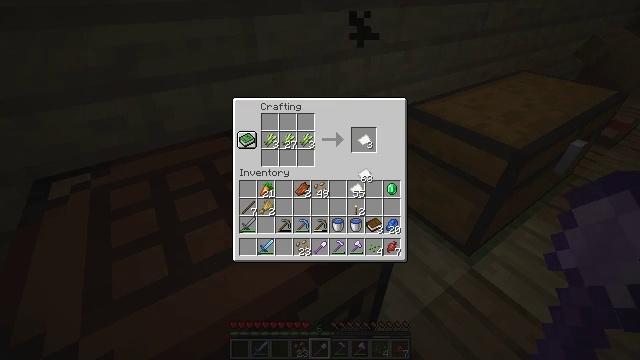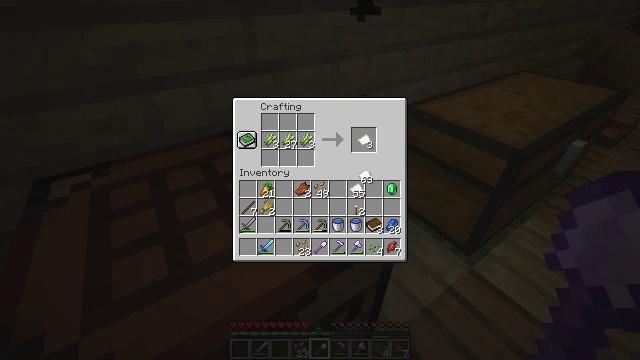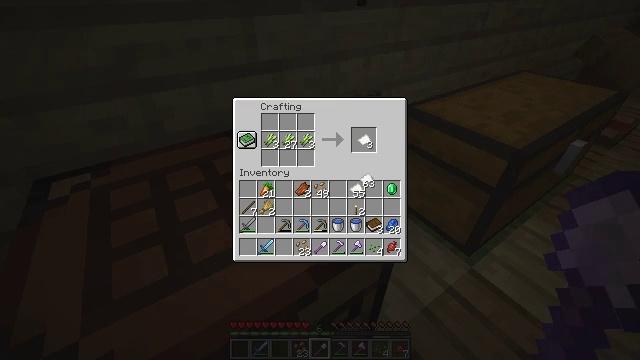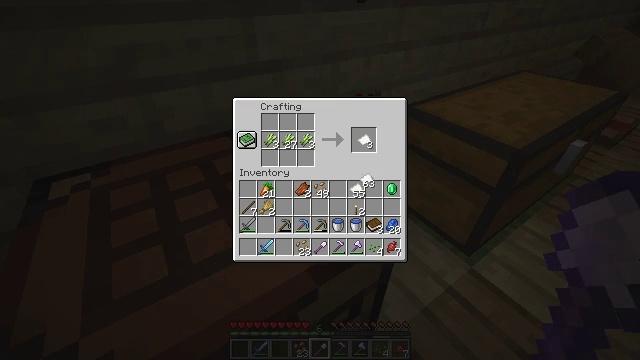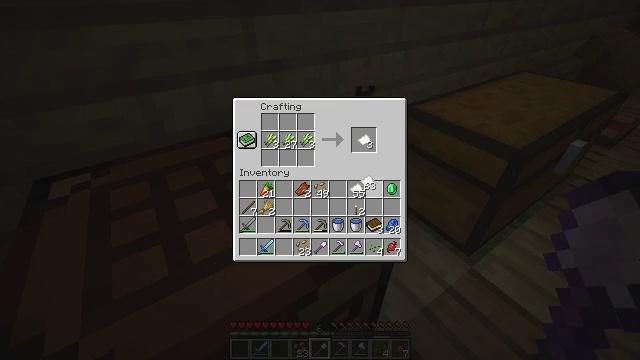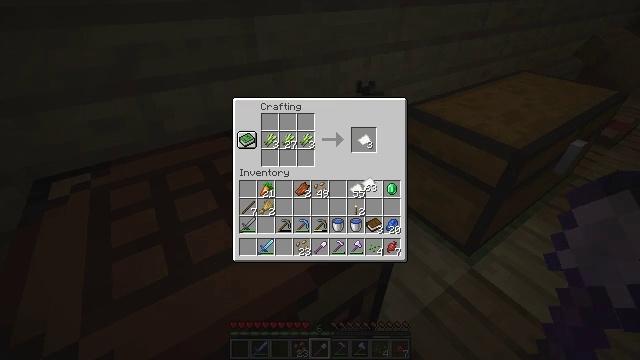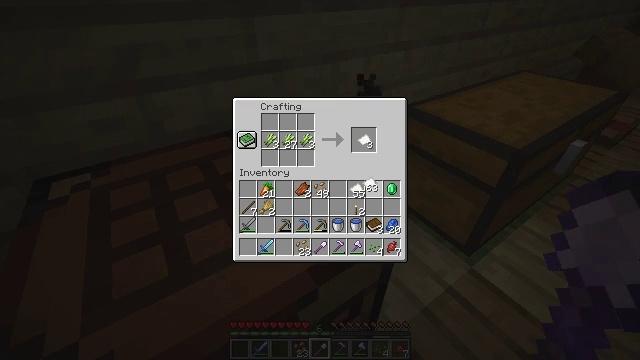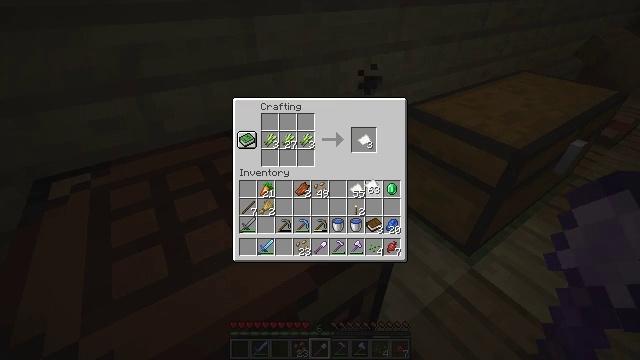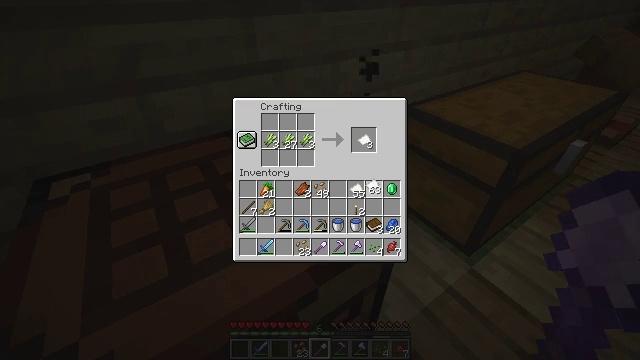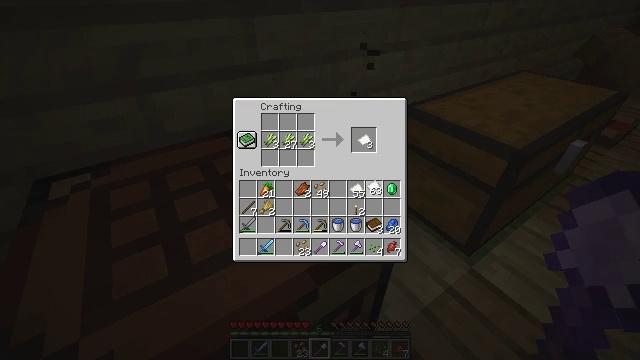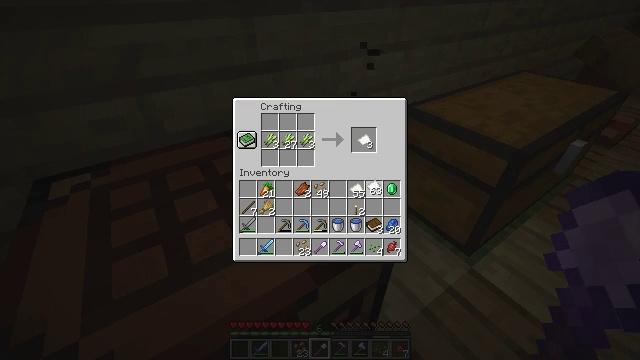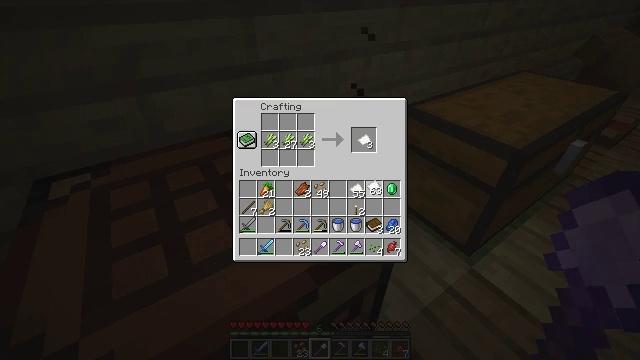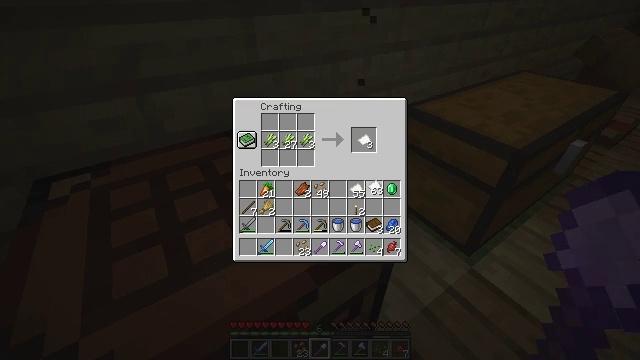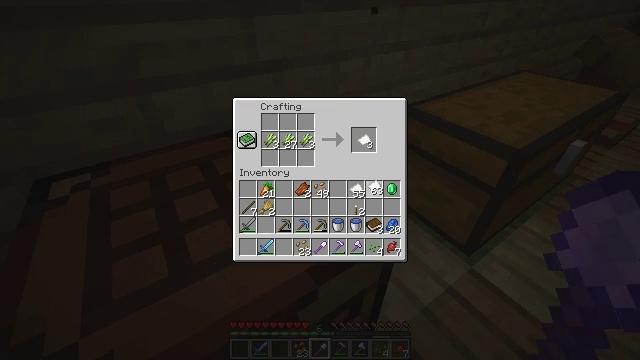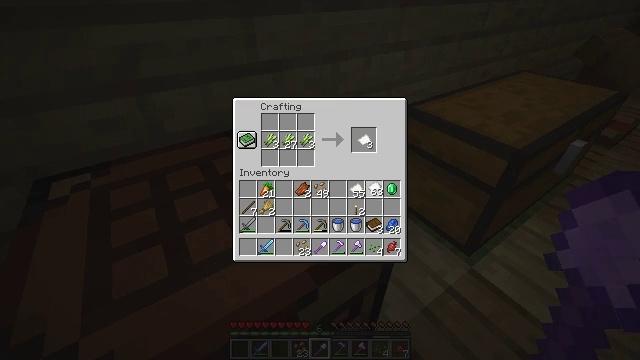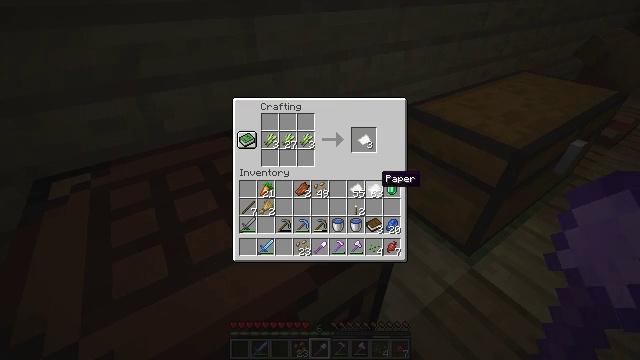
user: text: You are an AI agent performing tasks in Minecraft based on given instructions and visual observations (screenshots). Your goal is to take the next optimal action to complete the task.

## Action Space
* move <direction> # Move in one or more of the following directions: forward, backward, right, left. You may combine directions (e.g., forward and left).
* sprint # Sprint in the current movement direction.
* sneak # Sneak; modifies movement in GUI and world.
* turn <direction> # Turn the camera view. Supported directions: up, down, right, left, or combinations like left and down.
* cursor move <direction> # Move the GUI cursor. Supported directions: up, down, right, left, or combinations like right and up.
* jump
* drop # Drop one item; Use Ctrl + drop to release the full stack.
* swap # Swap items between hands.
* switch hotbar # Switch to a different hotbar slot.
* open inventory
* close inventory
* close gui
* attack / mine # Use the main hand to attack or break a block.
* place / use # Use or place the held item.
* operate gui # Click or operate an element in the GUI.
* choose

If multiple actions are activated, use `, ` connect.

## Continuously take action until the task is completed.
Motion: motion action
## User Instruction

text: Make paper by crafting.
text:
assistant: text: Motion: no_op
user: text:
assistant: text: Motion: no_op
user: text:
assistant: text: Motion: no_op
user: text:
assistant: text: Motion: no_op
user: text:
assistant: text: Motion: no_op
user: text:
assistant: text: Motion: no_op
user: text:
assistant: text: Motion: no_op
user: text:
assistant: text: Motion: no_op
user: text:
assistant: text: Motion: no_op
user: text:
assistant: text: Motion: no_op
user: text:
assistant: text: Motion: no_op
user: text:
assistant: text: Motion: operate gui
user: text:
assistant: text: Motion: operate gui
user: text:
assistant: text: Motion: operate gui
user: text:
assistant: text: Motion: no_op
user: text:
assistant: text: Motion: no_op
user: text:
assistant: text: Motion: cursor move up
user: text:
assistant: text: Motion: no_op
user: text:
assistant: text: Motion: no_op
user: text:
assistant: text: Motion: no_op
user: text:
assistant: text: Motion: no_op
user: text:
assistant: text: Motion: no_op
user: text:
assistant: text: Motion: no_op
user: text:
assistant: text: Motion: no_op
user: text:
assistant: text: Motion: no_op
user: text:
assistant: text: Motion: operate gui
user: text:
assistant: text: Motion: operate gui
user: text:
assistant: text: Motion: operate gui
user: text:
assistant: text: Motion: no_op
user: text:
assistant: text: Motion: operate gui